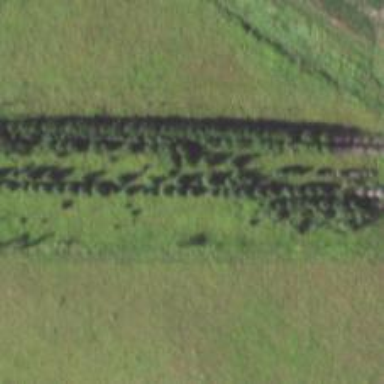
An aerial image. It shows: Row of trees in natural setting.